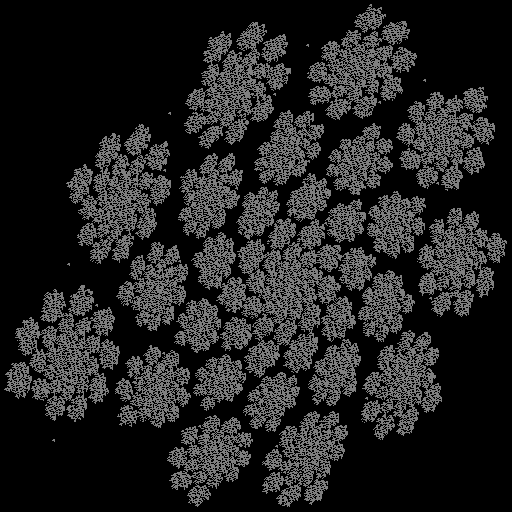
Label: flower